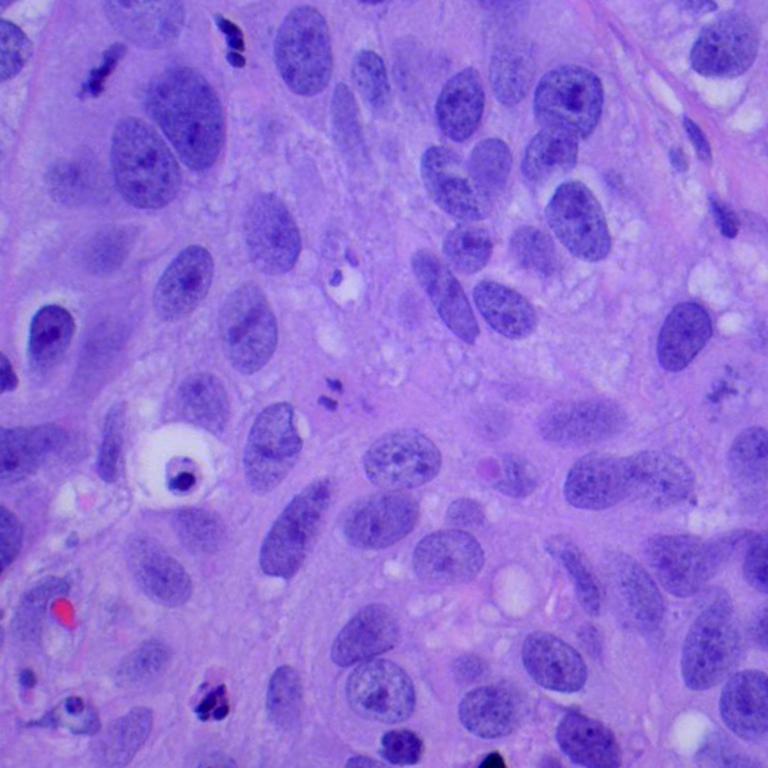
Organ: lung
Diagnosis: squamous carcinomas